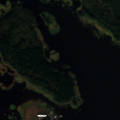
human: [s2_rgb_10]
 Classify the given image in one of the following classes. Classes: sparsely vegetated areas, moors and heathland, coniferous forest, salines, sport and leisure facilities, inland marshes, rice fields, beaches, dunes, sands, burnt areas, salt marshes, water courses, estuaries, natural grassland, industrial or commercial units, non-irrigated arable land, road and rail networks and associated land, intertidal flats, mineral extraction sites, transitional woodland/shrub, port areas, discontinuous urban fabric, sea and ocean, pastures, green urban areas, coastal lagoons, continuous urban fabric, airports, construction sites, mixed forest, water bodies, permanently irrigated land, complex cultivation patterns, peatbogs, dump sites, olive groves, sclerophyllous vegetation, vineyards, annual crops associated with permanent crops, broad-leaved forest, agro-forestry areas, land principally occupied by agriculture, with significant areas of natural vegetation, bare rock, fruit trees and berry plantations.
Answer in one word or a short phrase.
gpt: coniferous forest, mixed forest, sea and ocean